九年级 · 解析几何
在平面直角坐标系中, 二次函数 $y=a x^{2}+b x+4$ 的图象与 $x$ 轴交于点 $A(-2,0)$ 和 $B(4,0)$, 与 $y$ 轴交于点 $C$, 直线 $B C$ 与对称轴交于点 $D$.

(1)求二次函数的表达式;

(2)若该二次函数图象的对称轴上有一点 $M$, 当以 $O 、 C 、 D 、 M$ 为

顶点的四边形是平行四边形时, 求点 $M$ 的坐标.

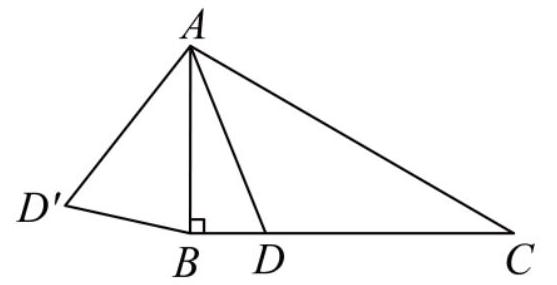
答案:  (1)二次函数的表达式为 $y=-\frac{1}{2} x^{2}+x+4$

(2)点 $M$ 的坐标为 $1,-1$ 或 $(1,7)$

解析: （1）利用待定系数法求出二次函数的表达式即可;

(2) 先求出拋物线的对称轴为直线 $x=1$, 求得 $C(0,4)$. 则 $O C=4$, 利用待定系数法求出直线 $B C$ 的解析式为 $y=-x+4$, 再求出点 $D(1,3)$. 由点 $M$ 在对称轴直线 $x=1$ 上得到

$D M / / O C$, 可设点 $M$ 的坐标是 $\left(1, y_{M}\right)$, 若以 $O 、 C 、 D 、 M$ 四点为顶点的四边形是平行四边形, 则 $O C=D M$, 则 $\left|3-y_{M}\right|=4$, 解得 $y_{M}=-1$ 或 7 , 即可得到点 $M$ 的坐标.

【详解】(1) 解：将点 $A(-2,0)$ 和点 $B(4,0)$ 代入二次函数表达式 $y=a x^{2}+b x+4$,
则 $\left\{\begin{array}{c}4 a-2 b+4=0, \\ 16 a+4 b+4=0 .\end{array}\right.$

解得 $\left\{\begin{array}{c}a=-\frac{1}{2}, \\ b=1\end{array}\right.$

$\therefore$ 二次函数的表达式为 $y=-\frac{1}{2} x^{2}+x+4$.

（2）由(1)知二次函数表达式为 $y=-\frac{1}{2} x^{2}+x+4=-\frac{1}{2}(x-1)^{2}+\frac{9}{2}$,

$\therefore$ 拋物线的对称轴为直线 $x=1$,

令 $x=0$, 则 $y=4$,

$\therefore C(0,4)$.

$\therefore O C=4$,

设直线 $B C$ 的解析式为 $y=k x+b$, 把 $C(0,4), B(4,0)$ 代入得到,

$\left\{\begin{array}{c}b=4 \\ 4 k+b=0\end{array}\right.$,

解得 $\left\{\begin{array}{c}k=-1 \\ b=4\end{array}\right.$,

$\therefore$ 直线 $B C$ 的解析式为 $y=-x+4$,

当 $x=1$ 时, $y=-x+4=-1+4=3$,

$\because$ 直线 $B C$ 与对称轴交于点 $D$.

$\therefore D(1,3)$.

$\because$ 点 $M$ 在对称轴直线 $x=1$ 上,

$\therefore D M / / O C$, 可设点 $M$ 的坐标是 $\left(1, y_{M}\right)$,

若以 $O 、 C 、 D 、 M$ 四点为顶点的四边形是平行四边形, 则 $O C=D M$,

$\therefore\left|3-y_{M}\right|=4$,

解得 $y_{M}=-1$ 或 7 .

$\therefore$ 点 $M$ 的坐标为 $1,-1$ 或 $(1,7)$.

【点睛】此题考查了待定系数法求二次函数和一次函数解析式、平行四边形的性质、二次函数的图象和性质等知识, 熟练掌握平行四边形的性质、二次函数的图象和性质是解题的关键.